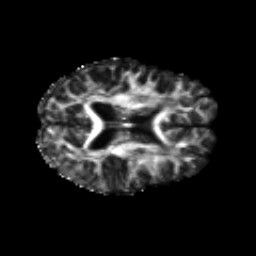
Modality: FA
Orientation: axial
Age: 26
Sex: female
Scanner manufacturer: siemens
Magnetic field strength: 3 T
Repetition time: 8.8 s
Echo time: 0.085 s